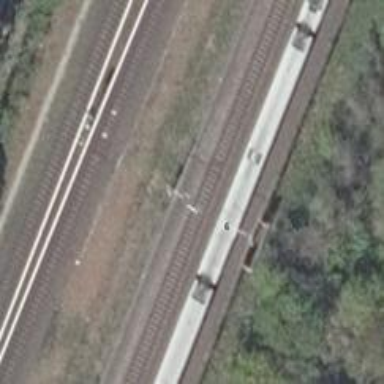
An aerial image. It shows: Milestone along the railway with catenary mast.